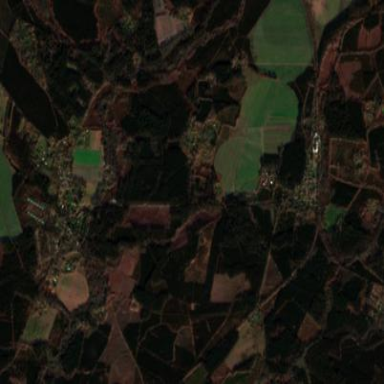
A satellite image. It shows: Forest with mix of leaf types.